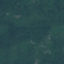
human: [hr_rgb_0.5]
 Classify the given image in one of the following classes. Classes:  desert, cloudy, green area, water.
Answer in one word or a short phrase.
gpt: green area